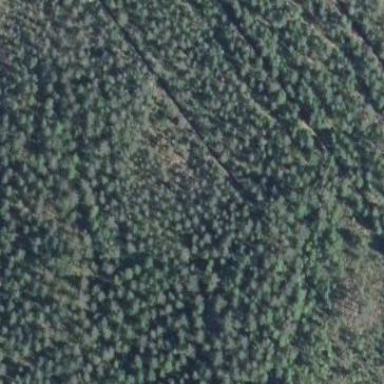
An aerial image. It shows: Woodland with needle-leaved trees.